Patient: sex F, age 60
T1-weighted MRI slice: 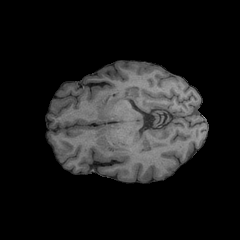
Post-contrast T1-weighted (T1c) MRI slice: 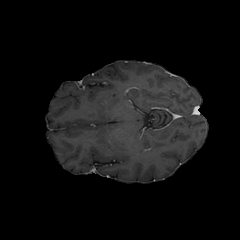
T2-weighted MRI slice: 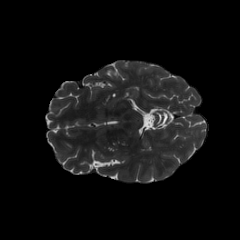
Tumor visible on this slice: no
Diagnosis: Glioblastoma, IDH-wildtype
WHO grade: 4